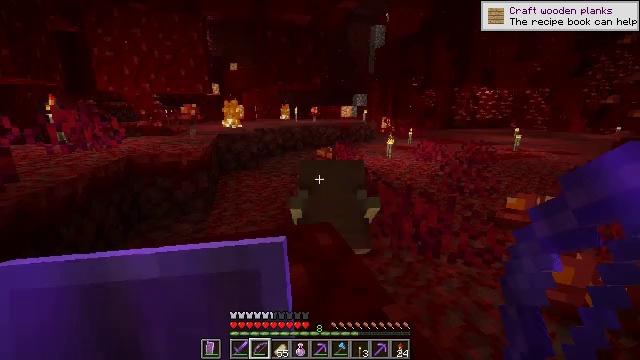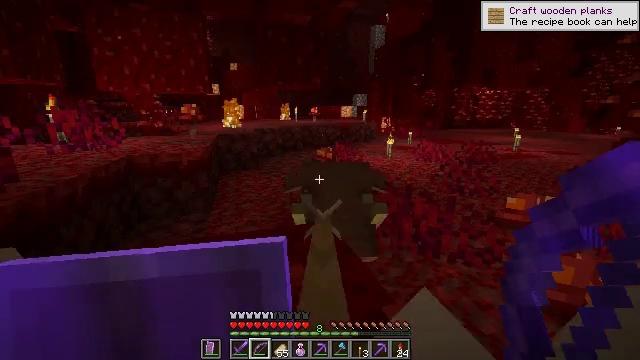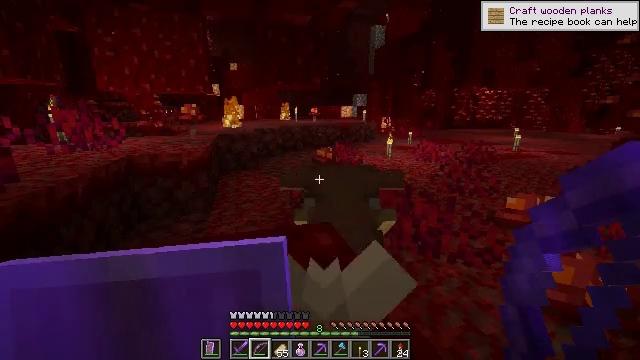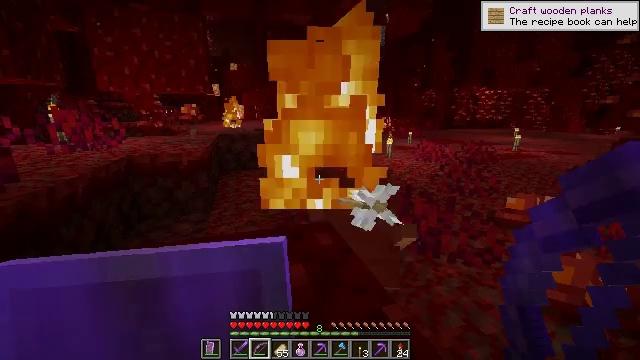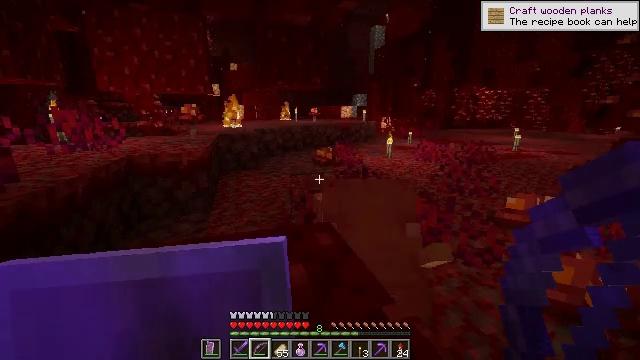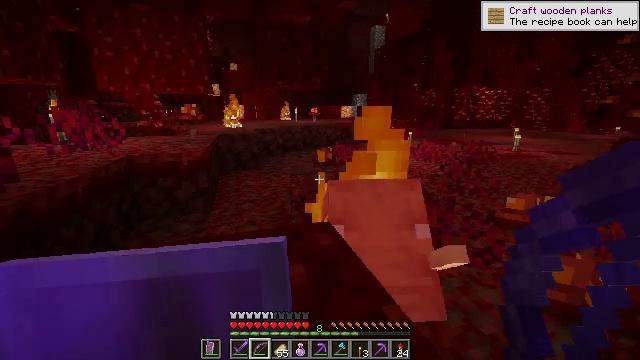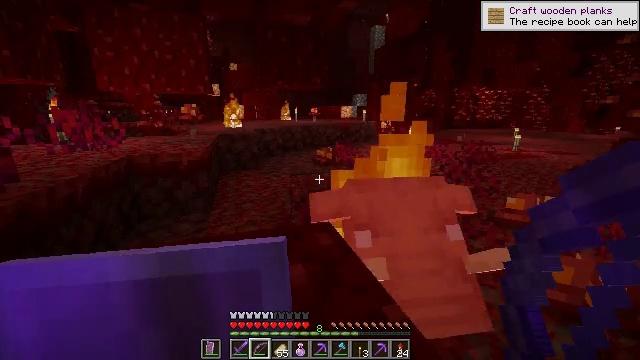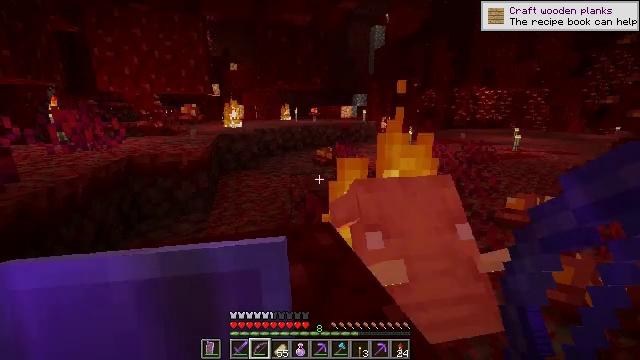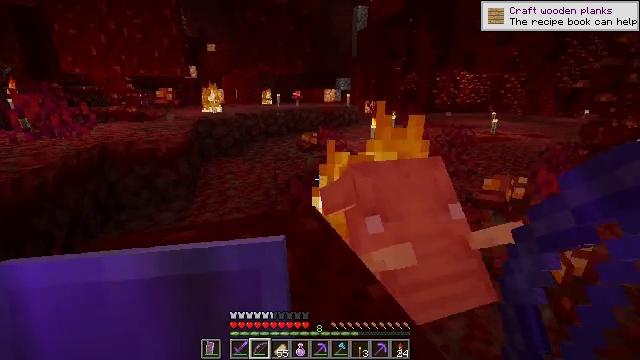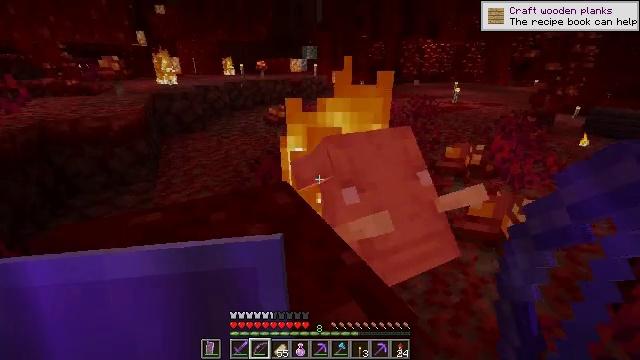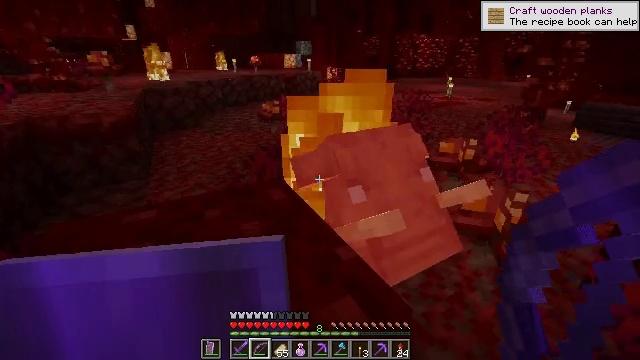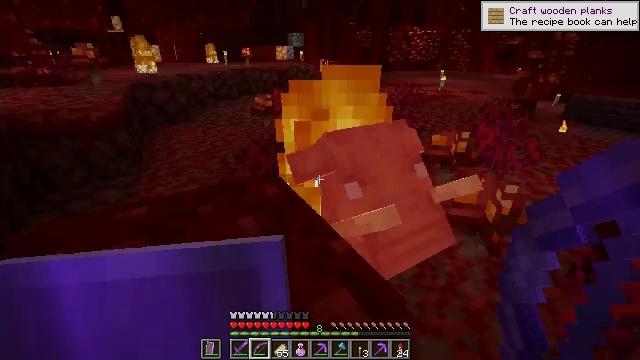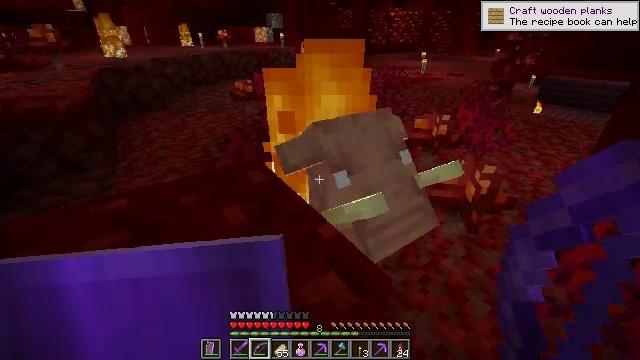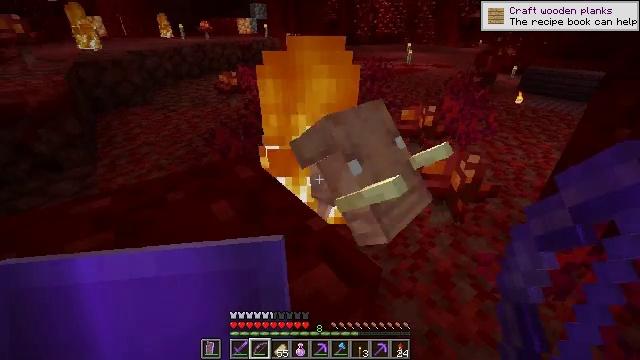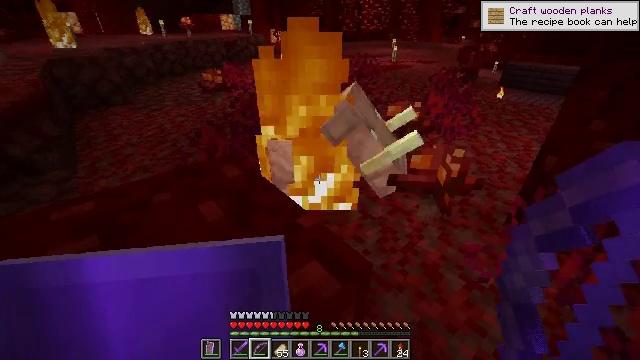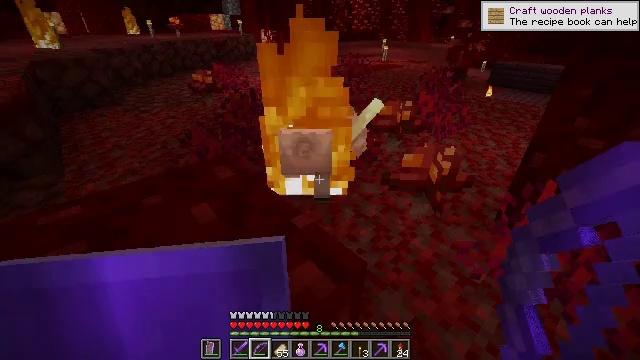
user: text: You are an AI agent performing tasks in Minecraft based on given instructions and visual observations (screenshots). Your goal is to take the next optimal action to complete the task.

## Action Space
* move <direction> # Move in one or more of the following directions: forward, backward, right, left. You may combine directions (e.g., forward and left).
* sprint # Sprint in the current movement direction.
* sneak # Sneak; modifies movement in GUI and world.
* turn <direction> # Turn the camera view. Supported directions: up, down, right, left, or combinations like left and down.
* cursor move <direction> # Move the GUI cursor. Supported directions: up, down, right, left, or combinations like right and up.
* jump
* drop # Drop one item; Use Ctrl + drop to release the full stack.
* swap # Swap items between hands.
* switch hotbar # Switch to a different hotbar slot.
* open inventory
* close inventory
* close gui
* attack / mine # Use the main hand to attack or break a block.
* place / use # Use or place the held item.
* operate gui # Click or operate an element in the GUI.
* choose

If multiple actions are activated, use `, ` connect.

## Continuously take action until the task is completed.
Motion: motion action
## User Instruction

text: Harvest crimson stem blocks.
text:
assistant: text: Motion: no_op
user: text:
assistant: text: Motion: no_op
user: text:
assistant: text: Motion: no_op
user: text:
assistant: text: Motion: no_op
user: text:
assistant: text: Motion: no_op
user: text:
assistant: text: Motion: no_op
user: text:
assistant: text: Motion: no_op
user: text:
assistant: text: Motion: turn right and down
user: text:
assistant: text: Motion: turn right and down
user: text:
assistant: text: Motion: turn right
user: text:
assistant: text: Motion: turn right and down
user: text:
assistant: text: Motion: turn right and down
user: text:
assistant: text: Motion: turn right and down
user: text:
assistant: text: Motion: turn right
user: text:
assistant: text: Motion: turn right
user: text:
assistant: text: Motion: no_op
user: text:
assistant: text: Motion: no_op
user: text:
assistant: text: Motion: no_op
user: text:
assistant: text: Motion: no_op
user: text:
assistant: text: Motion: no_op
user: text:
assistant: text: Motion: no_op
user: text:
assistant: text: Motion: no_op
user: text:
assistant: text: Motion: no_op
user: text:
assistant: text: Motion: turn left and up
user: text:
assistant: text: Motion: turn left and up
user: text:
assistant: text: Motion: move right, turn left and up
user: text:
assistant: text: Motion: move forward and move right, turn left and up
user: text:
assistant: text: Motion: move forward and move right, turn left and up
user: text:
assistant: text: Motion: move forward and move right
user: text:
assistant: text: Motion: move forward and move right